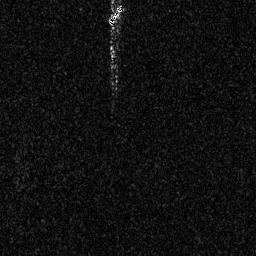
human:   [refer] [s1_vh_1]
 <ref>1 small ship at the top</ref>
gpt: <box>[[41, 0, 48, 9, 0]]</box>